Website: apple
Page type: account-selection
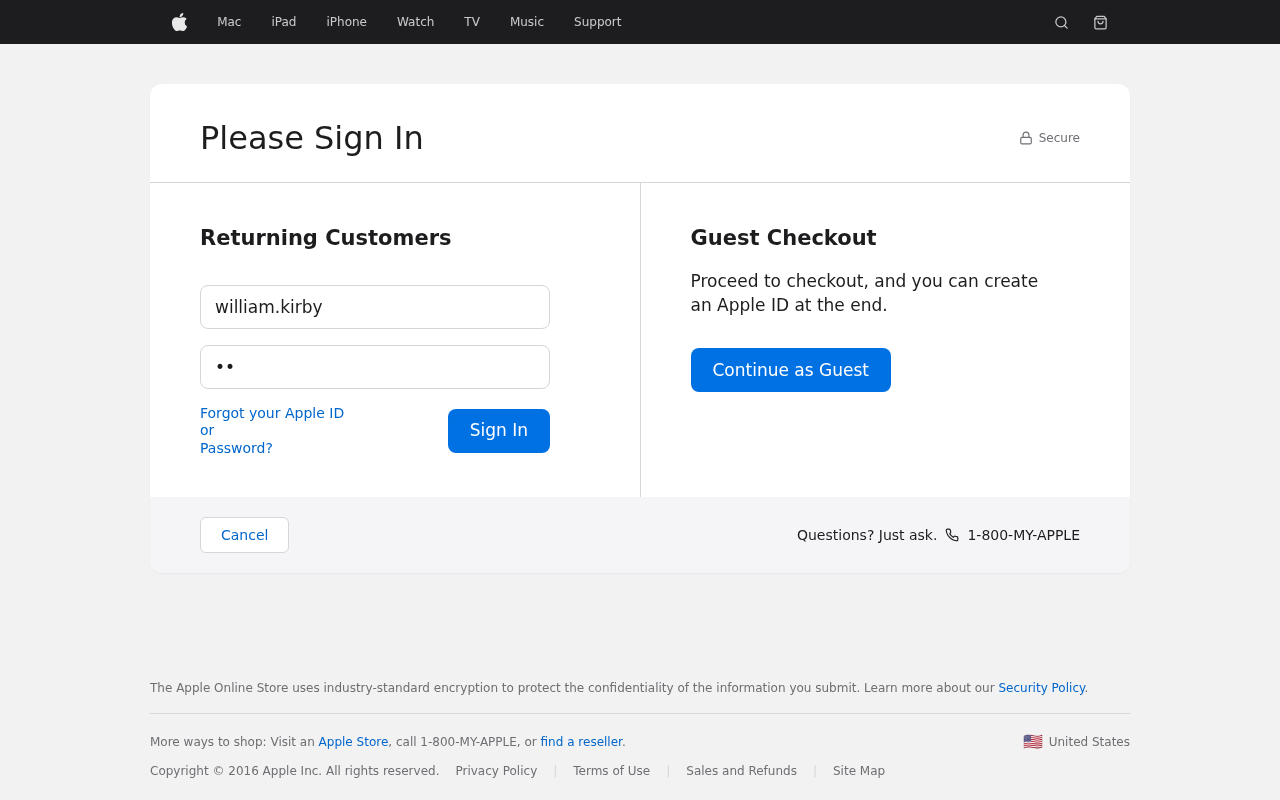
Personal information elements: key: PII_LOGIN_USERNAME
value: william.kirby